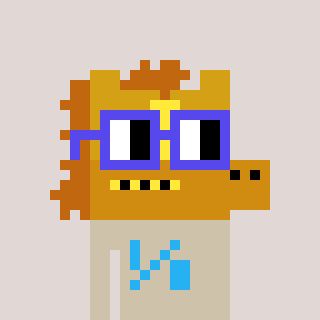
a pixel art character with square blue glasses, a yellow horse-shaped head and a bege-colored body on a warm background